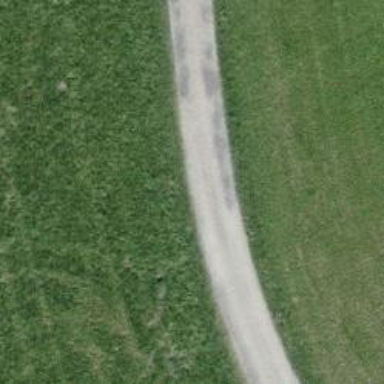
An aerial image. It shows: Track with grade2 tracktype.